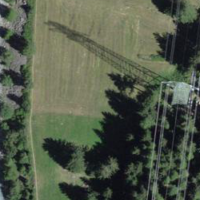
EUNIS habitat code: 24
Species observed at this site:
Berberis vulgaris